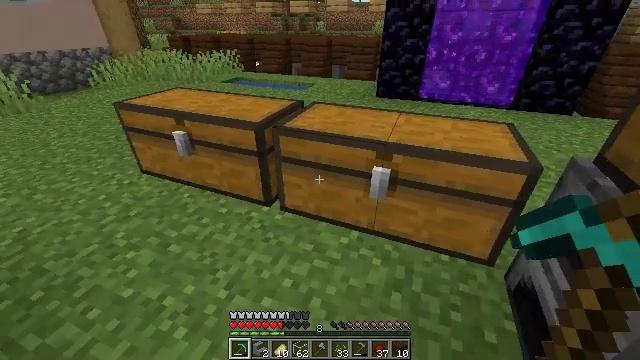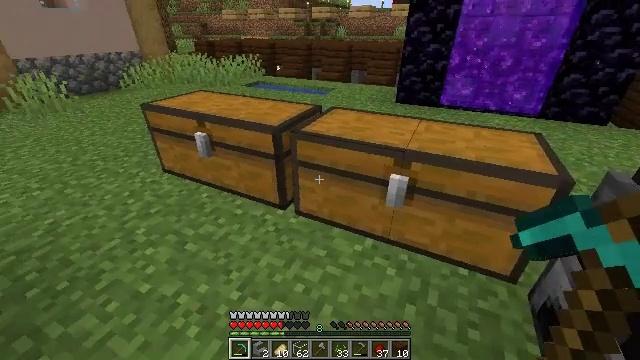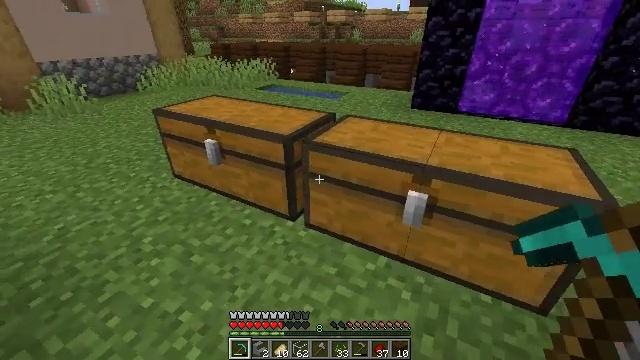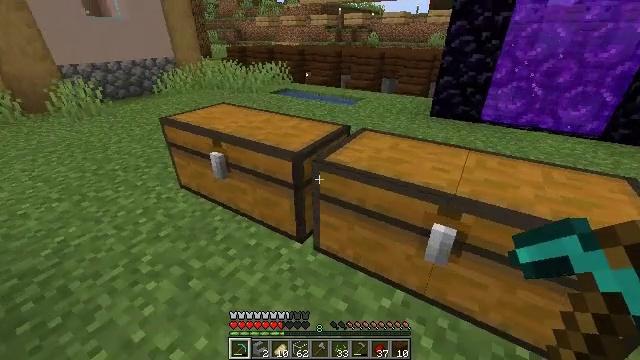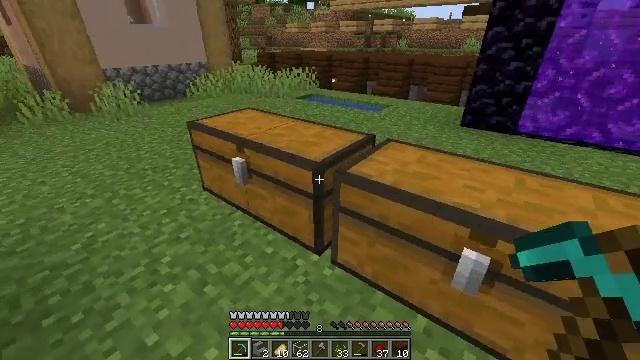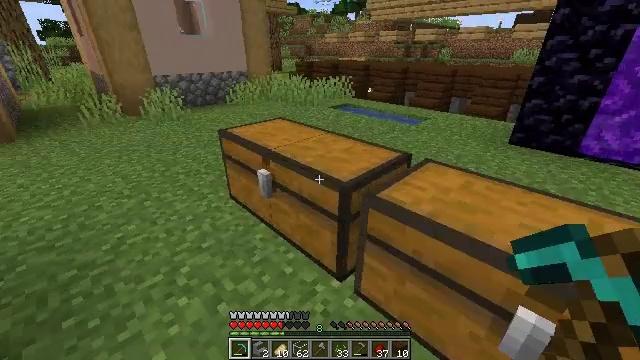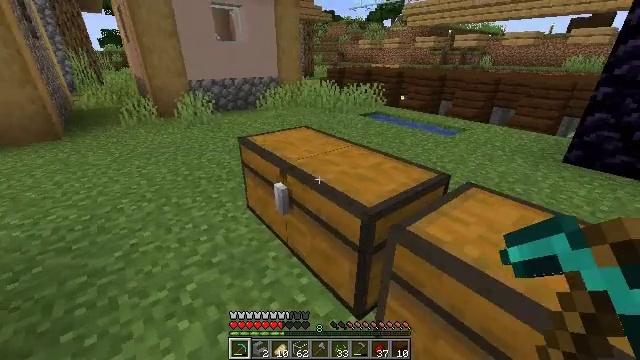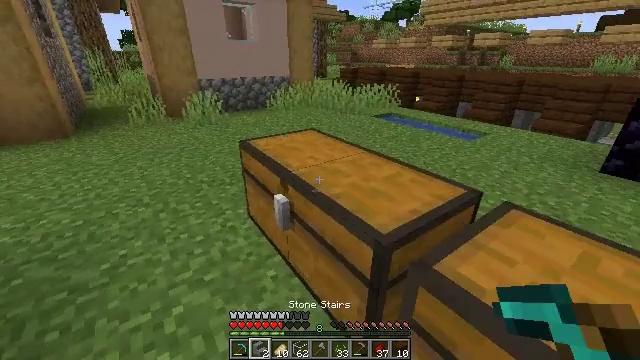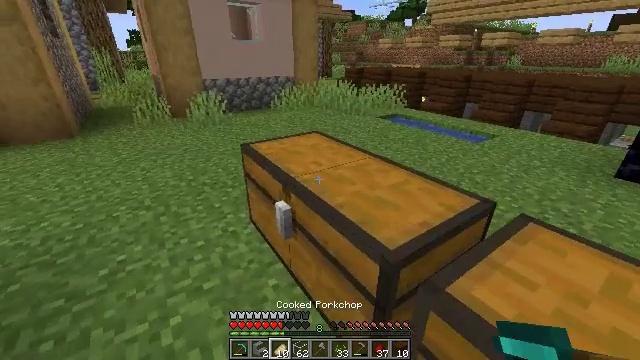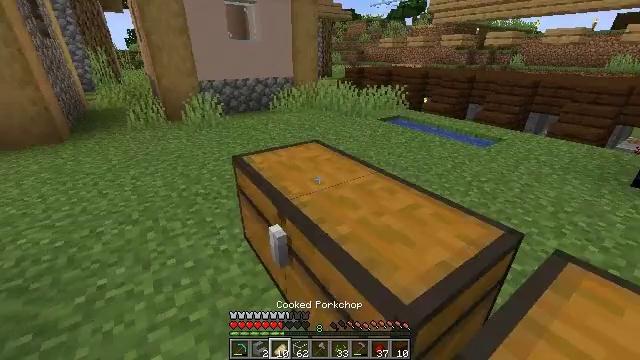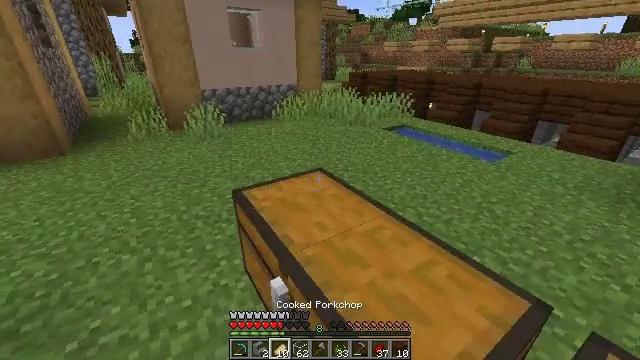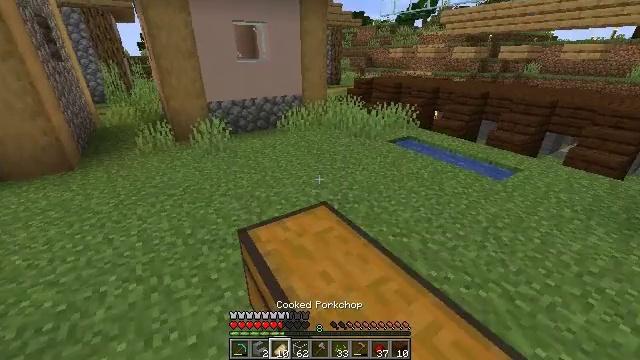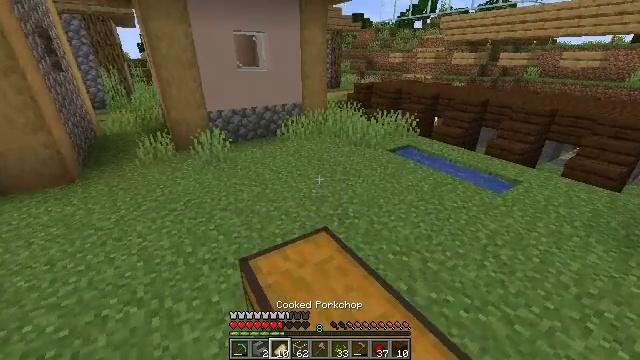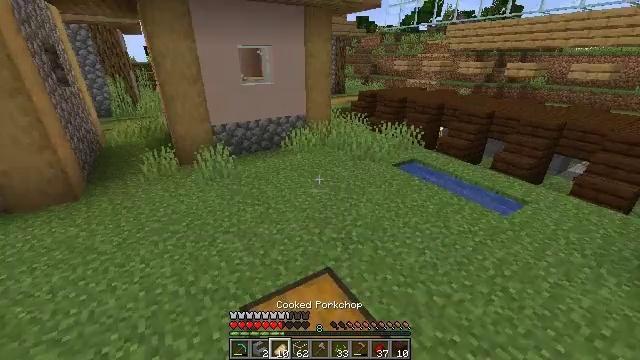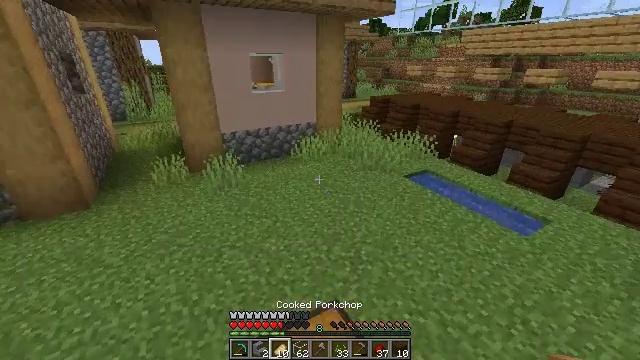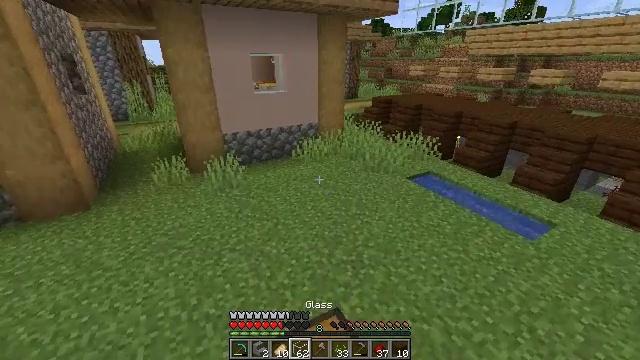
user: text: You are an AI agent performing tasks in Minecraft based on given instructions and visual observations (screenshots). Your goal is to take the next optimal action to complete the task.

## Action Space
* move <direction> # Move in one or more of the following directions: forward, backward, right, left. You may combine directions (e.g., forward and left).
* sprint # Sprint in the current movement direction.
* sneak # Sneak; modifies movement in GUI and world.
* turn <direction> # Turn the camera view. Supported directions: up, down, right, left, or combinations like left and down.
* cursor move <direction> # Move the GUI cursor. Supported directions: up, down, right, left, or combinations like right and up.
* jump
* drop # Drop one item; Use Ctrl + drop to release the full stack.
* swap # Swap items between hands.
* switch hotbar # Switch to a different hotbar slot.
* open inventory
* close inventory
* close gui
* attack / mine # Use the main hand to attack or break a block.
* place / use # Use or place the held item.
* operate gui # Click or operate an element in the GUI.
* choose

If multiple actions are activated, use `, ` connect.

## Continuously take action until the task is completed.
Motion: motion action
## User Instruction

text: Mine dark oak planks.
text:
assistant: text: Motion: move forward, turn left
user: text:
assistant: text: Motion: move forward, turn left
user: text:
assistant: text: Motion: move forward, turn left
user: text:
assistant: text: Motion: move forward, turn left and up
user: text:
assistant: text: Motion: move forward, turn left and up
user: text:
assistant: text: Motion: move forward, turn left and up
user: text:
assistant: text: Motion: move forward, turn left
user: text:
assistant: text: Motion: move forward, turn left
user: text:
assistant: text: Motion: move forward
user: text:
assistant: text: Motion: move forward, jump
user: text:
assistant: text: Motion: move forward, turn left, jump
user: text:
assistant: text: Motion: move forward, jump
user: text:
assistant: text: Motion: move forward, jump
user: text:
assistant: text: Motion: move forward, turn left, jump
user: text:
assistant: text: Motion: move forward, jump
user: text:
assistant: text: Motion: move forward, jump
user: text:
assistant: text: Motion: move forward, jump
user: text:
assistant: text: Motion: move forward, jump
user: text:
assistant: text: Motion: move forward, turn right, jump
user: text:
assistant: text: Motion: move forward, turn right, jump
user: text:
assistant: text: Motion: move forward, turn right, jump
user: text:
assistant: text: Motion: move forward, turn right, jump
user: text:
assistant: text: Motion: move forward, jump
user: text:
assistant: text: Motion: move forward, jump
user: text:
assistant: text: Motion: move forward, jump
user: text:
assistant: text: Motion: move forward, jump
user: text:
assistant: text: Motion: move forward, jump
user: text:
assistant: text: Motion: move forward, jump
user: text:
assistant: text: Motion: move forward, jump
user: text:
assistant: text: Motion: move forward, turn right, jump